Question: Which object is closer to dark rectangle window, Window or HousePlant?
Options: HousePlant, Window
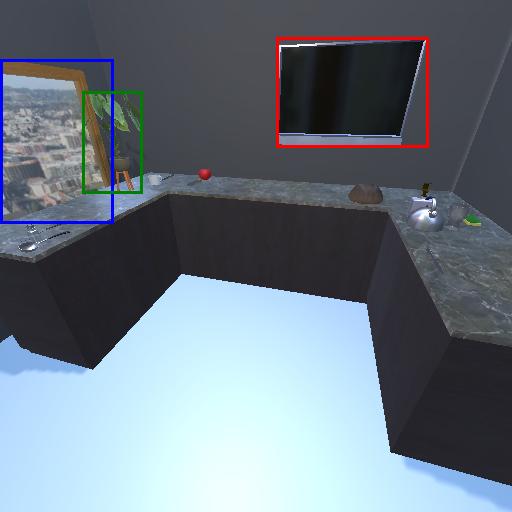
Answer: HousePlant